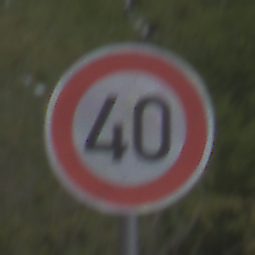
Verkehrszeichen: Geschwindigkeit40
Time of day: Midday
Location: Outdoor (Suburban)
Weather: Overcast
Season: NotSpecified
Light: Natural